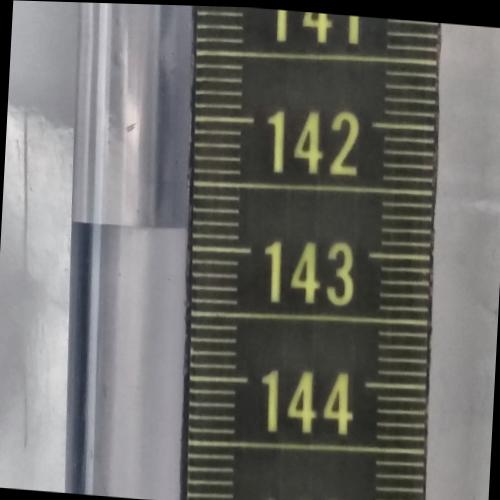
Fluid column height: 142.9 cm